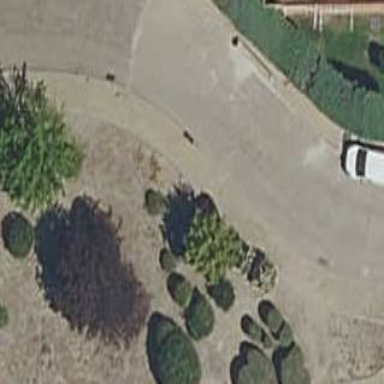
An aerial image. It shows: Garden with kerb border.